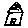
Label: house